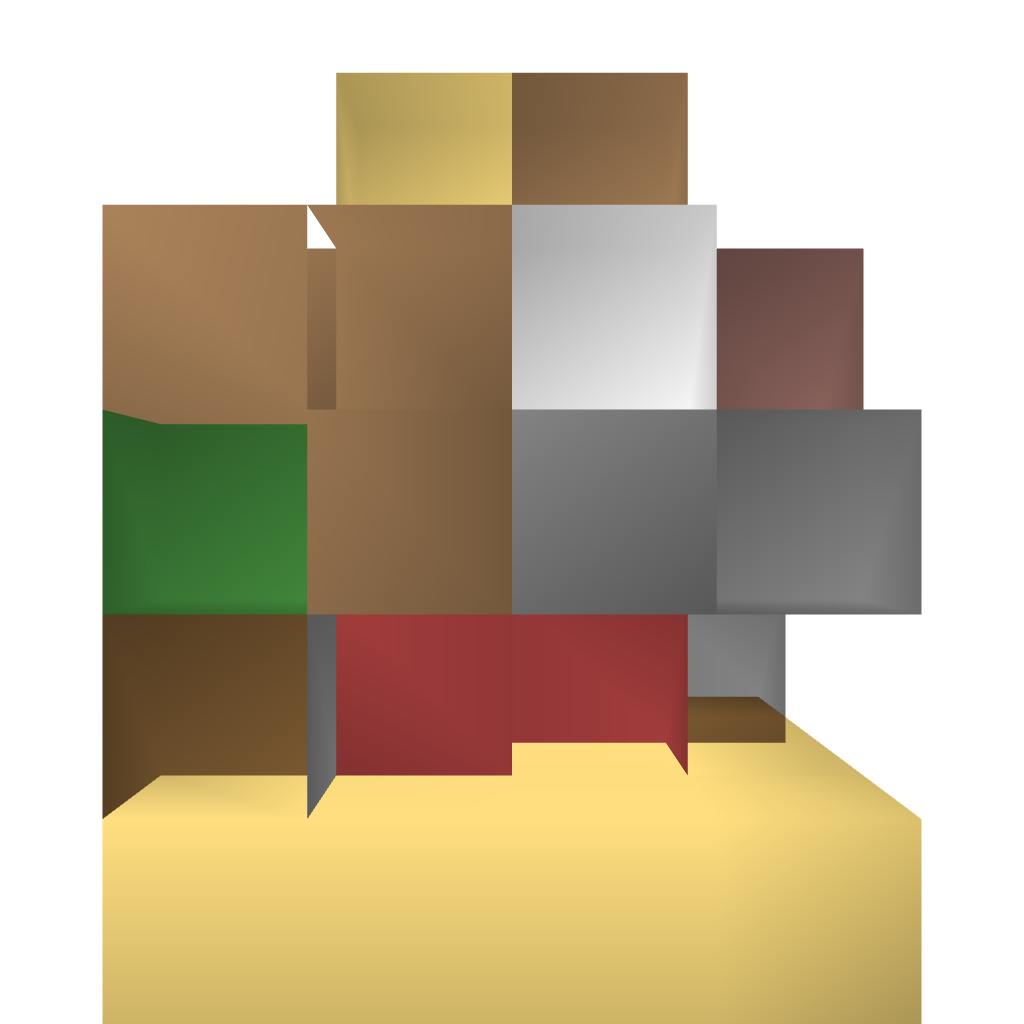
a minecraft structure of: Smallest Minecraft house [with all you will need :)] bad low quality